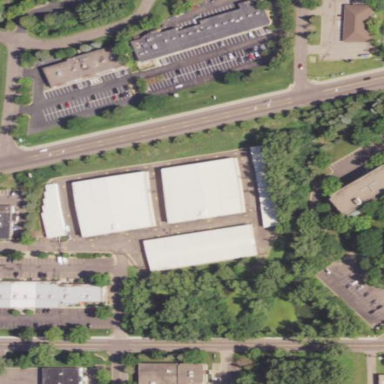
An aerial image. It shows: Retail area.